Question: Company <URL> have the terminal stations that collect all near by mac addresses

Can I via iOS SDK, and Android SDK,do the same thing?
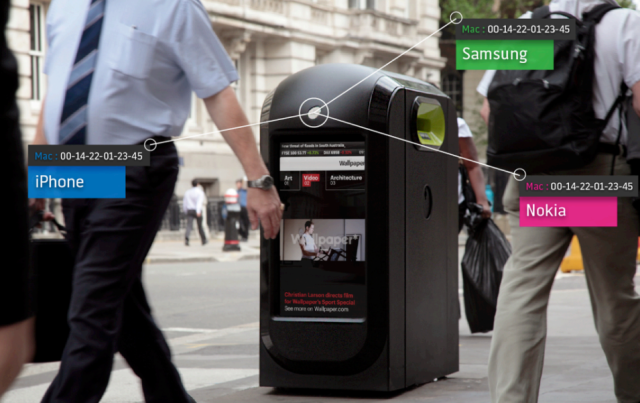
Answer: You can access the wifi data using 'WifiManager' and after the scanning the scanresult contain all the data like
The address of the access point.
The network name.
Describes the authentication, key management, and encryption schemes supported by the access point.
The frequency in MHz of the channel over which the client is communicating with the access point.
The detected signal level in dBm.
Time Synchronization Function (tsf) timestamp in microseconds when this result was last seen.
about the wifi devices.
if you need more related to coding, I think I can help you...
Sample code
'''
WifiManager wManager;
List<ScanResult> wifiList;
wManager = (WifiManager) getSystemService(Context.WIFI_SERVICE);
// Inside BroadcastReceiver()
wifiList = wManager.getScanResults();
for (int i=0; i<wifiList.size(); i++){
ScanResult scanresult = wifiList.get(i);
System.out.println("SSID: "+ssid);
System.out.println("RSSI: "+scanresult.level);
System.out.println("Frequency: "+scanresult.frequency);
System.out.println("BSSID: "+scanresult.BSSID);
System.out.println("Capability: "+scanresult.capabilities);
}
'''
Also checkout the BroadcastReceiver().